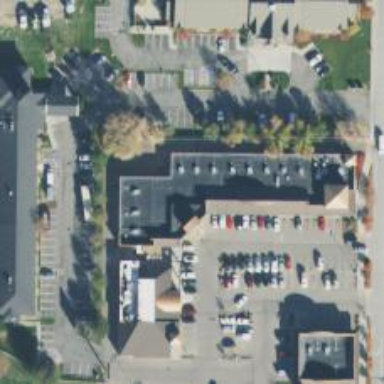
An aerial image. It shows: Healthcare clinic.